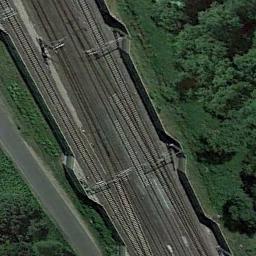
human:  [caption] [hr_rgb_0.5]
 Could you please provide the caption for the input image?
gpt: The railway is next to some trees and grass .

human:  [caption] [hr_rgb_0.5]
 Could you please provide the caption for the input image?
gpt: Both sides of the railway are neat trees .

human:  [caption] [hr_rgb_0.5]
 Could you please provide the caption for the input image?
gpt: Lots of trees are beside the trees .

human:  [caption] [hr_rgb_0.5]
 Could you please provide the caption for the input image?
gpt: These railways go through the green area and a road is next to the railways .

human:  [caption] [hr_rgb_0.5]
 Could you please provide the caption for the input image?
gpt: There are some green trees and meadows beside the railway .